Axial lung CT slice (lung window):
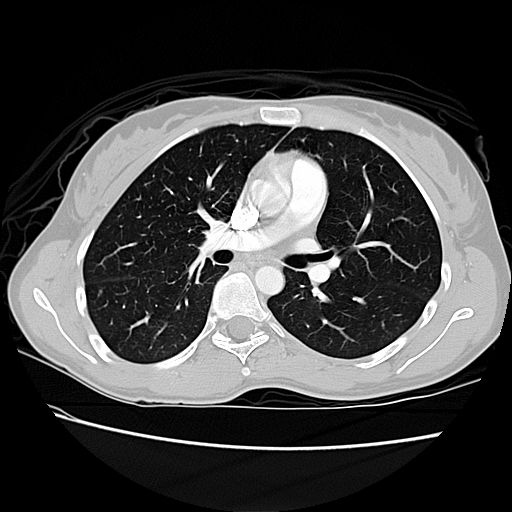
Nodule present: no